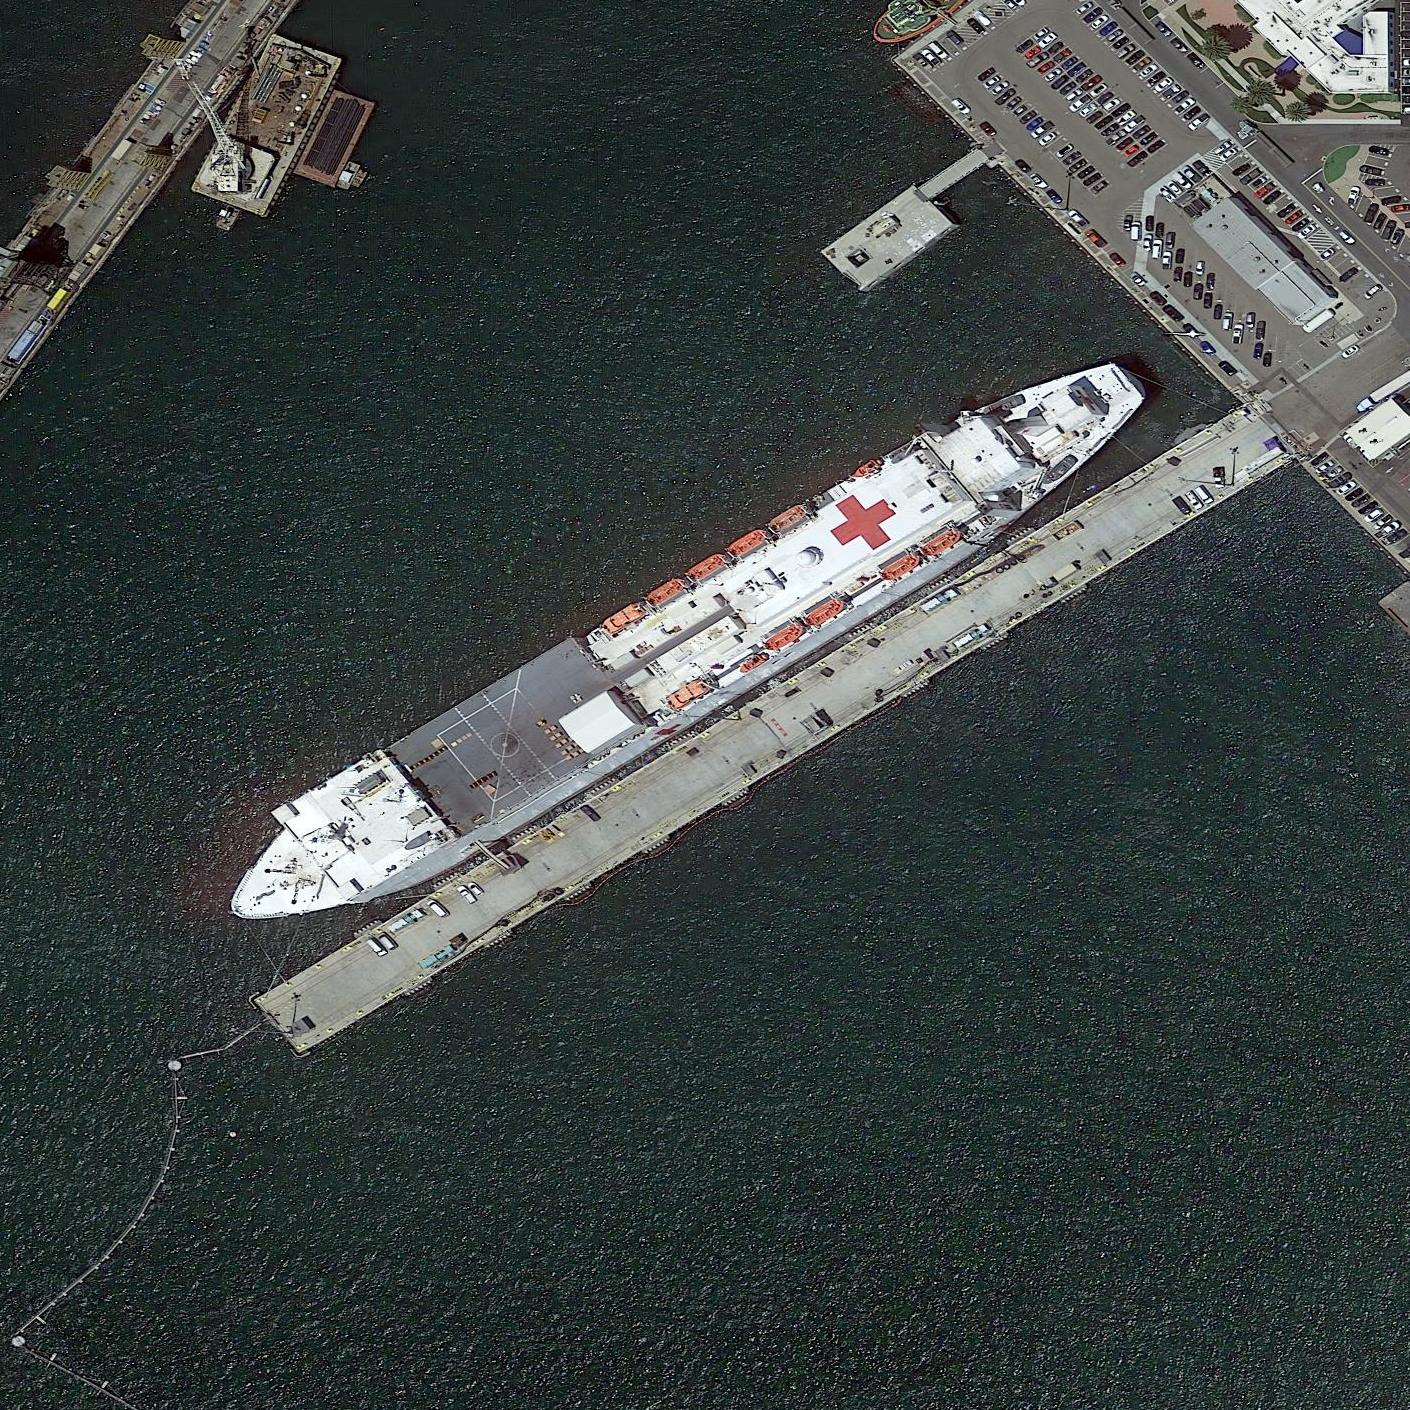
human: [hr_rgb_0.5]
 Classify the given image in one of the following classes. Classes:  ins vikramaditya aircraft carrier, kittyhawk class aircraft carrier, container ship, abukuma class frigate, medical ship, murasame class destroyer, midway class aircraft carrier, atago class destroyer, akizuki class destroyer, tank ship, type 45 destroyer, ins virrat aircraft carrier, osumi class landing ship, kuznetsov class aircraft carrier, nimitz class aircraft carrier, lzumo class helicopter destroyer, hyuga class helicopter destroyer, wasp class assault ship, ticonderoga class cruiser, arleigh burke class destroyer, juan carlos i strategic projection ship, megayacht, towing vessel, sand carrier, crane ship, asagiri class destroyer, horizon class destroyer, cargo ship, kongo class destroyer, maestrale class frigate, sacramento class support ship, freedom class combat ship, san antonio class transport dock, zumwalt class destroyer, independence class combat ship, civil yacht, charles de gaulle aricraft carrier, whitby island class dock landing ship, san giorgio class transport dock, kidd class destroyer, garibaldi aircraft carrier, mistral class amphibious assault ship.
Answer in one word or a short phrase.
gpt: Medical ship